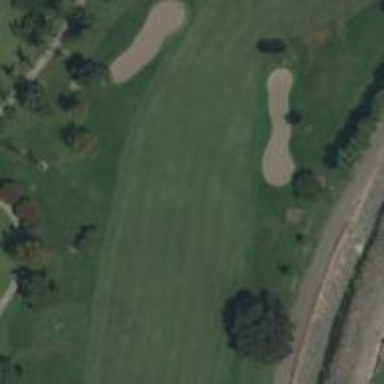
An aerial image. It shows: Golf hole.